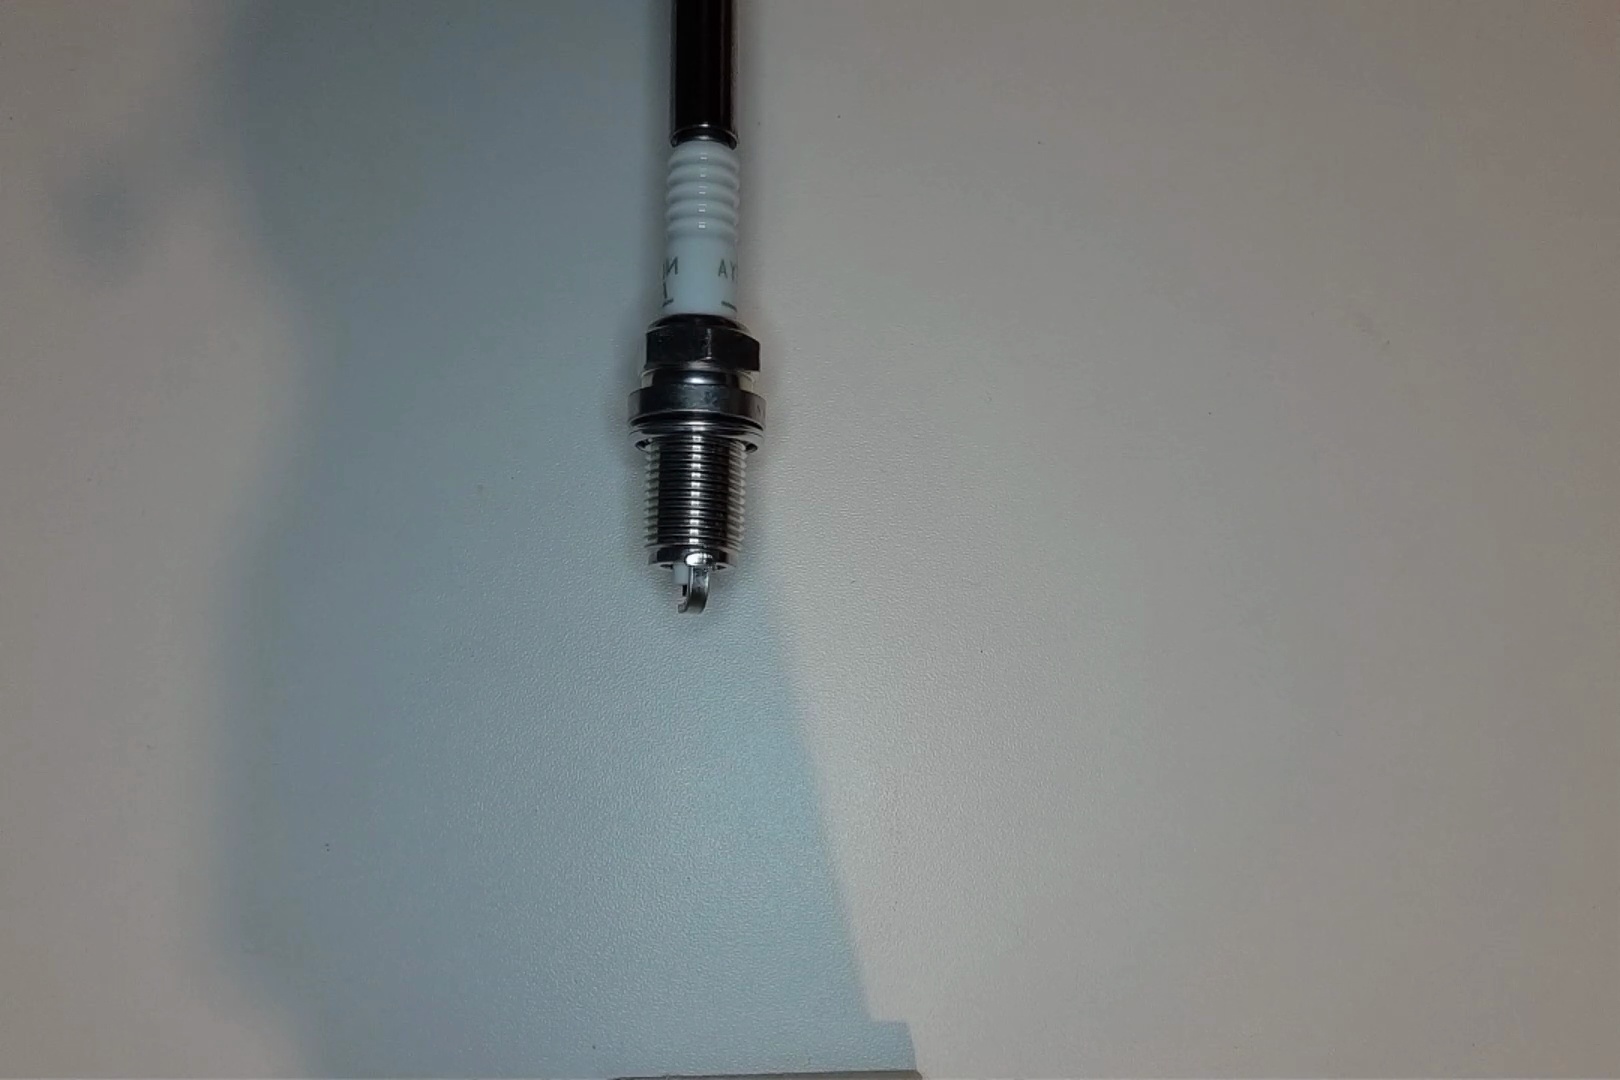
Label: no anomaly